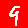
Digit: 9